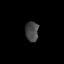
Tissue: lung
Cell type: Others
Senescence score: 0.2114
Nuclear area (px): 261
Mean DAPI intensity: 69.598